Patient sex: M
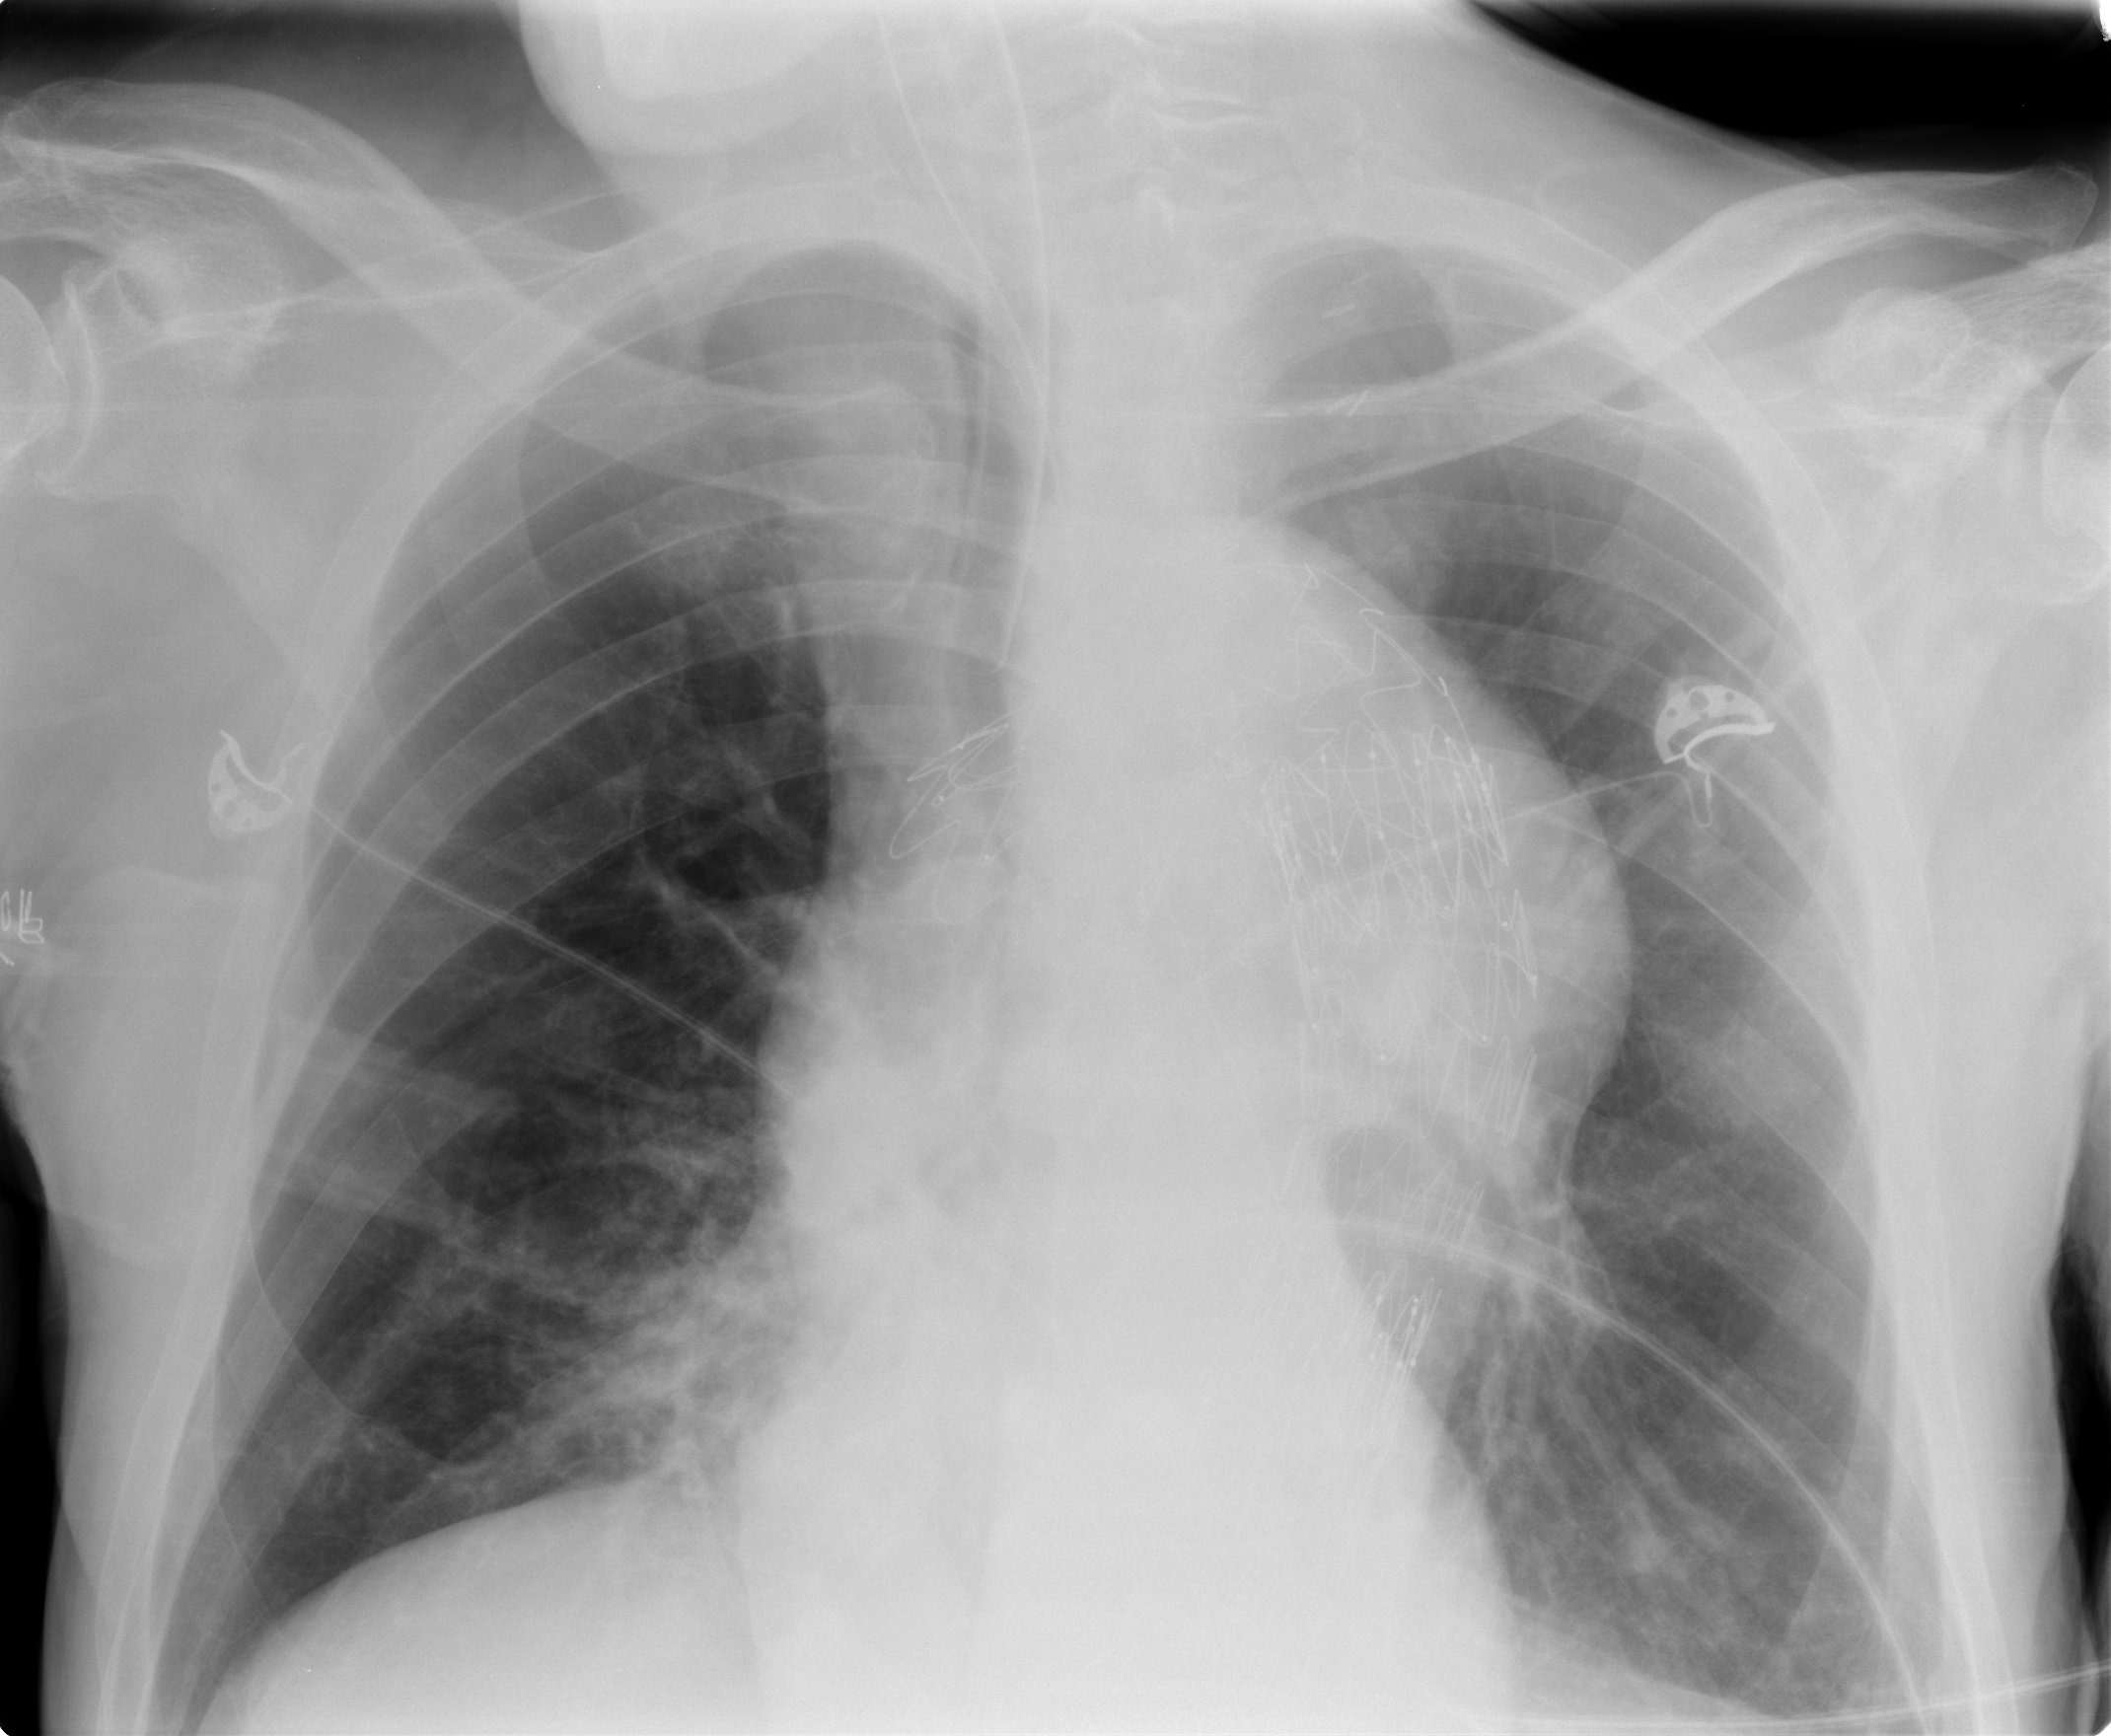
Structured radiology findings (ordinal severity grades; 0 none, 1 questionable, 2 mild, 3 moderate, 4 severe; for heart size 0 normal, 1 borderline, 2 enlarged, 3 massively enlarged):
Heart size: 0
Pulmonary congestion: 0
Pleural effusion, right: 0
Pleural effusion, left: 2
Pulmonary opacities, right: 3
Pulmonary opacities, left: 3
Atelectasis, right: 2
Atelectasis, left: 2